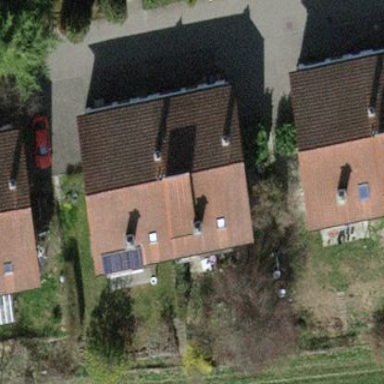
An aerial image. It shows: Terrace building.